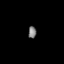
Tissue: lung
Cell type: T cells
Senescence score: 0.2319
Nuclear area (px): 91
Mean DAPI intensity: 127.835